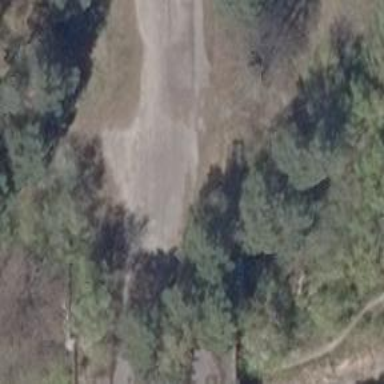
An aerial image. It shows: Historic asphalt track with grade1 tracktype.